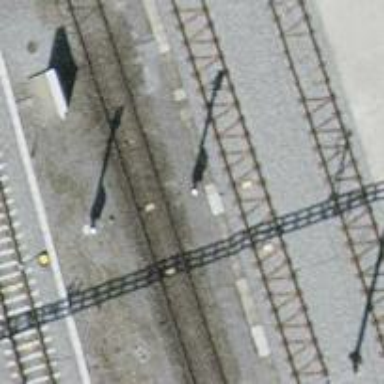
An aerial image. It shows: Railway signal.